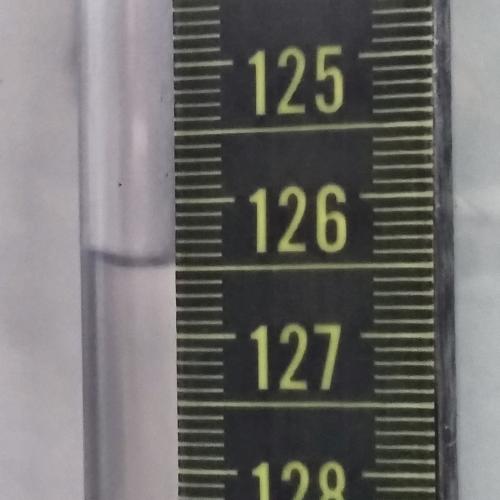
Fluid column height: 126.5 cm